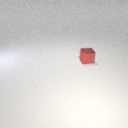
small red metal cube